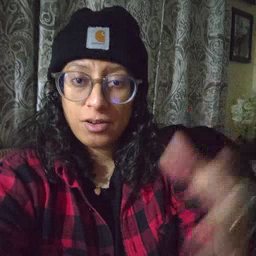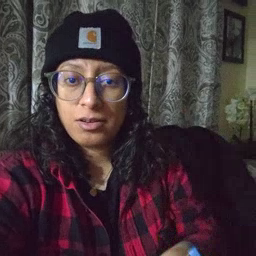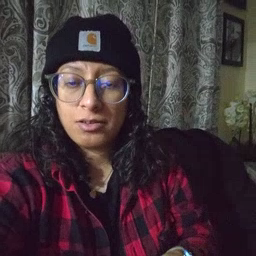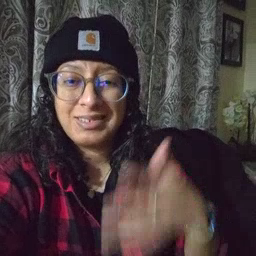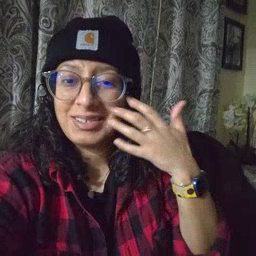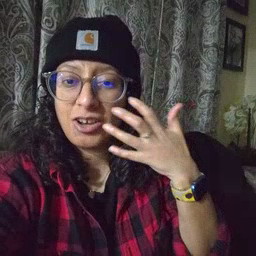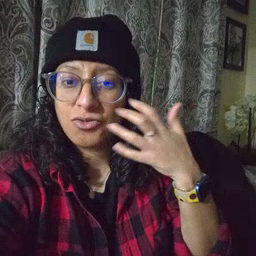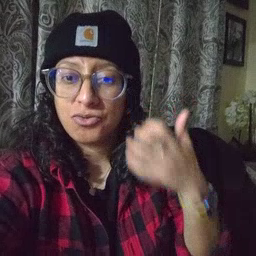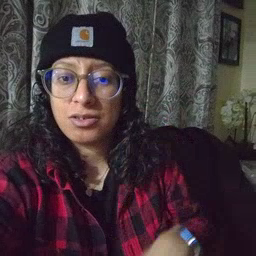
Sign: tiger